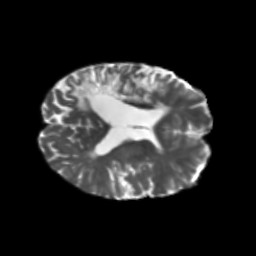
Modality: T2w
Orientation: axial
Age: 69
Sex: female
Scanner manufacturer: siemens
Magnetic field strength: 3 T
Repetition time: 5.47 s
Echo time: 0.0854 s